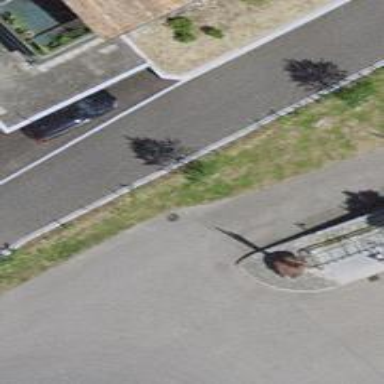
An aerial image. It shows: Bollard.